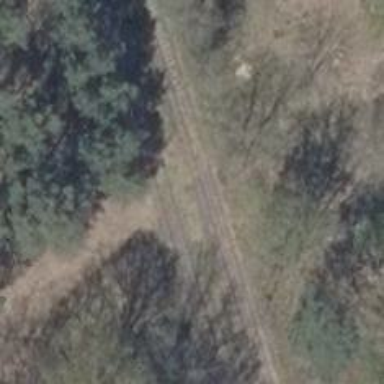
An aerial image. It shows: Disused railway.